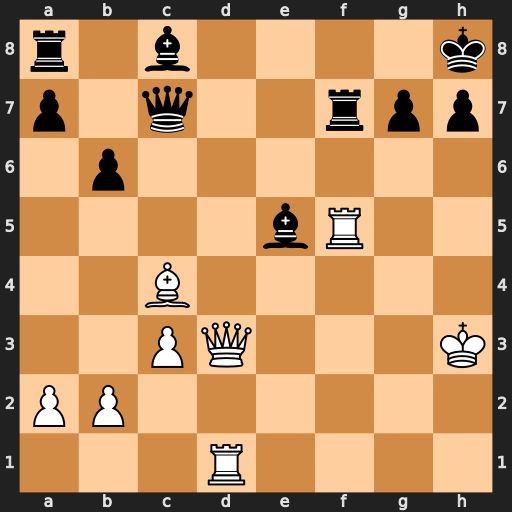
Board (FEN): r1b4k/p1q2rpp/1p6/4bR2/2B5/2PQ3K/PP6/3R4
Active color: w
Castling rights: -
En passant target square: -
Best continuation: Qd8+ Qxd8 Rxd8+ Rf8 Rxf8#